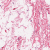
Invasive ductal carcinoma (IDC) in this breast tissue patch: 0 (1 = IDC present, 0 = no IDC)